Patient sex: M
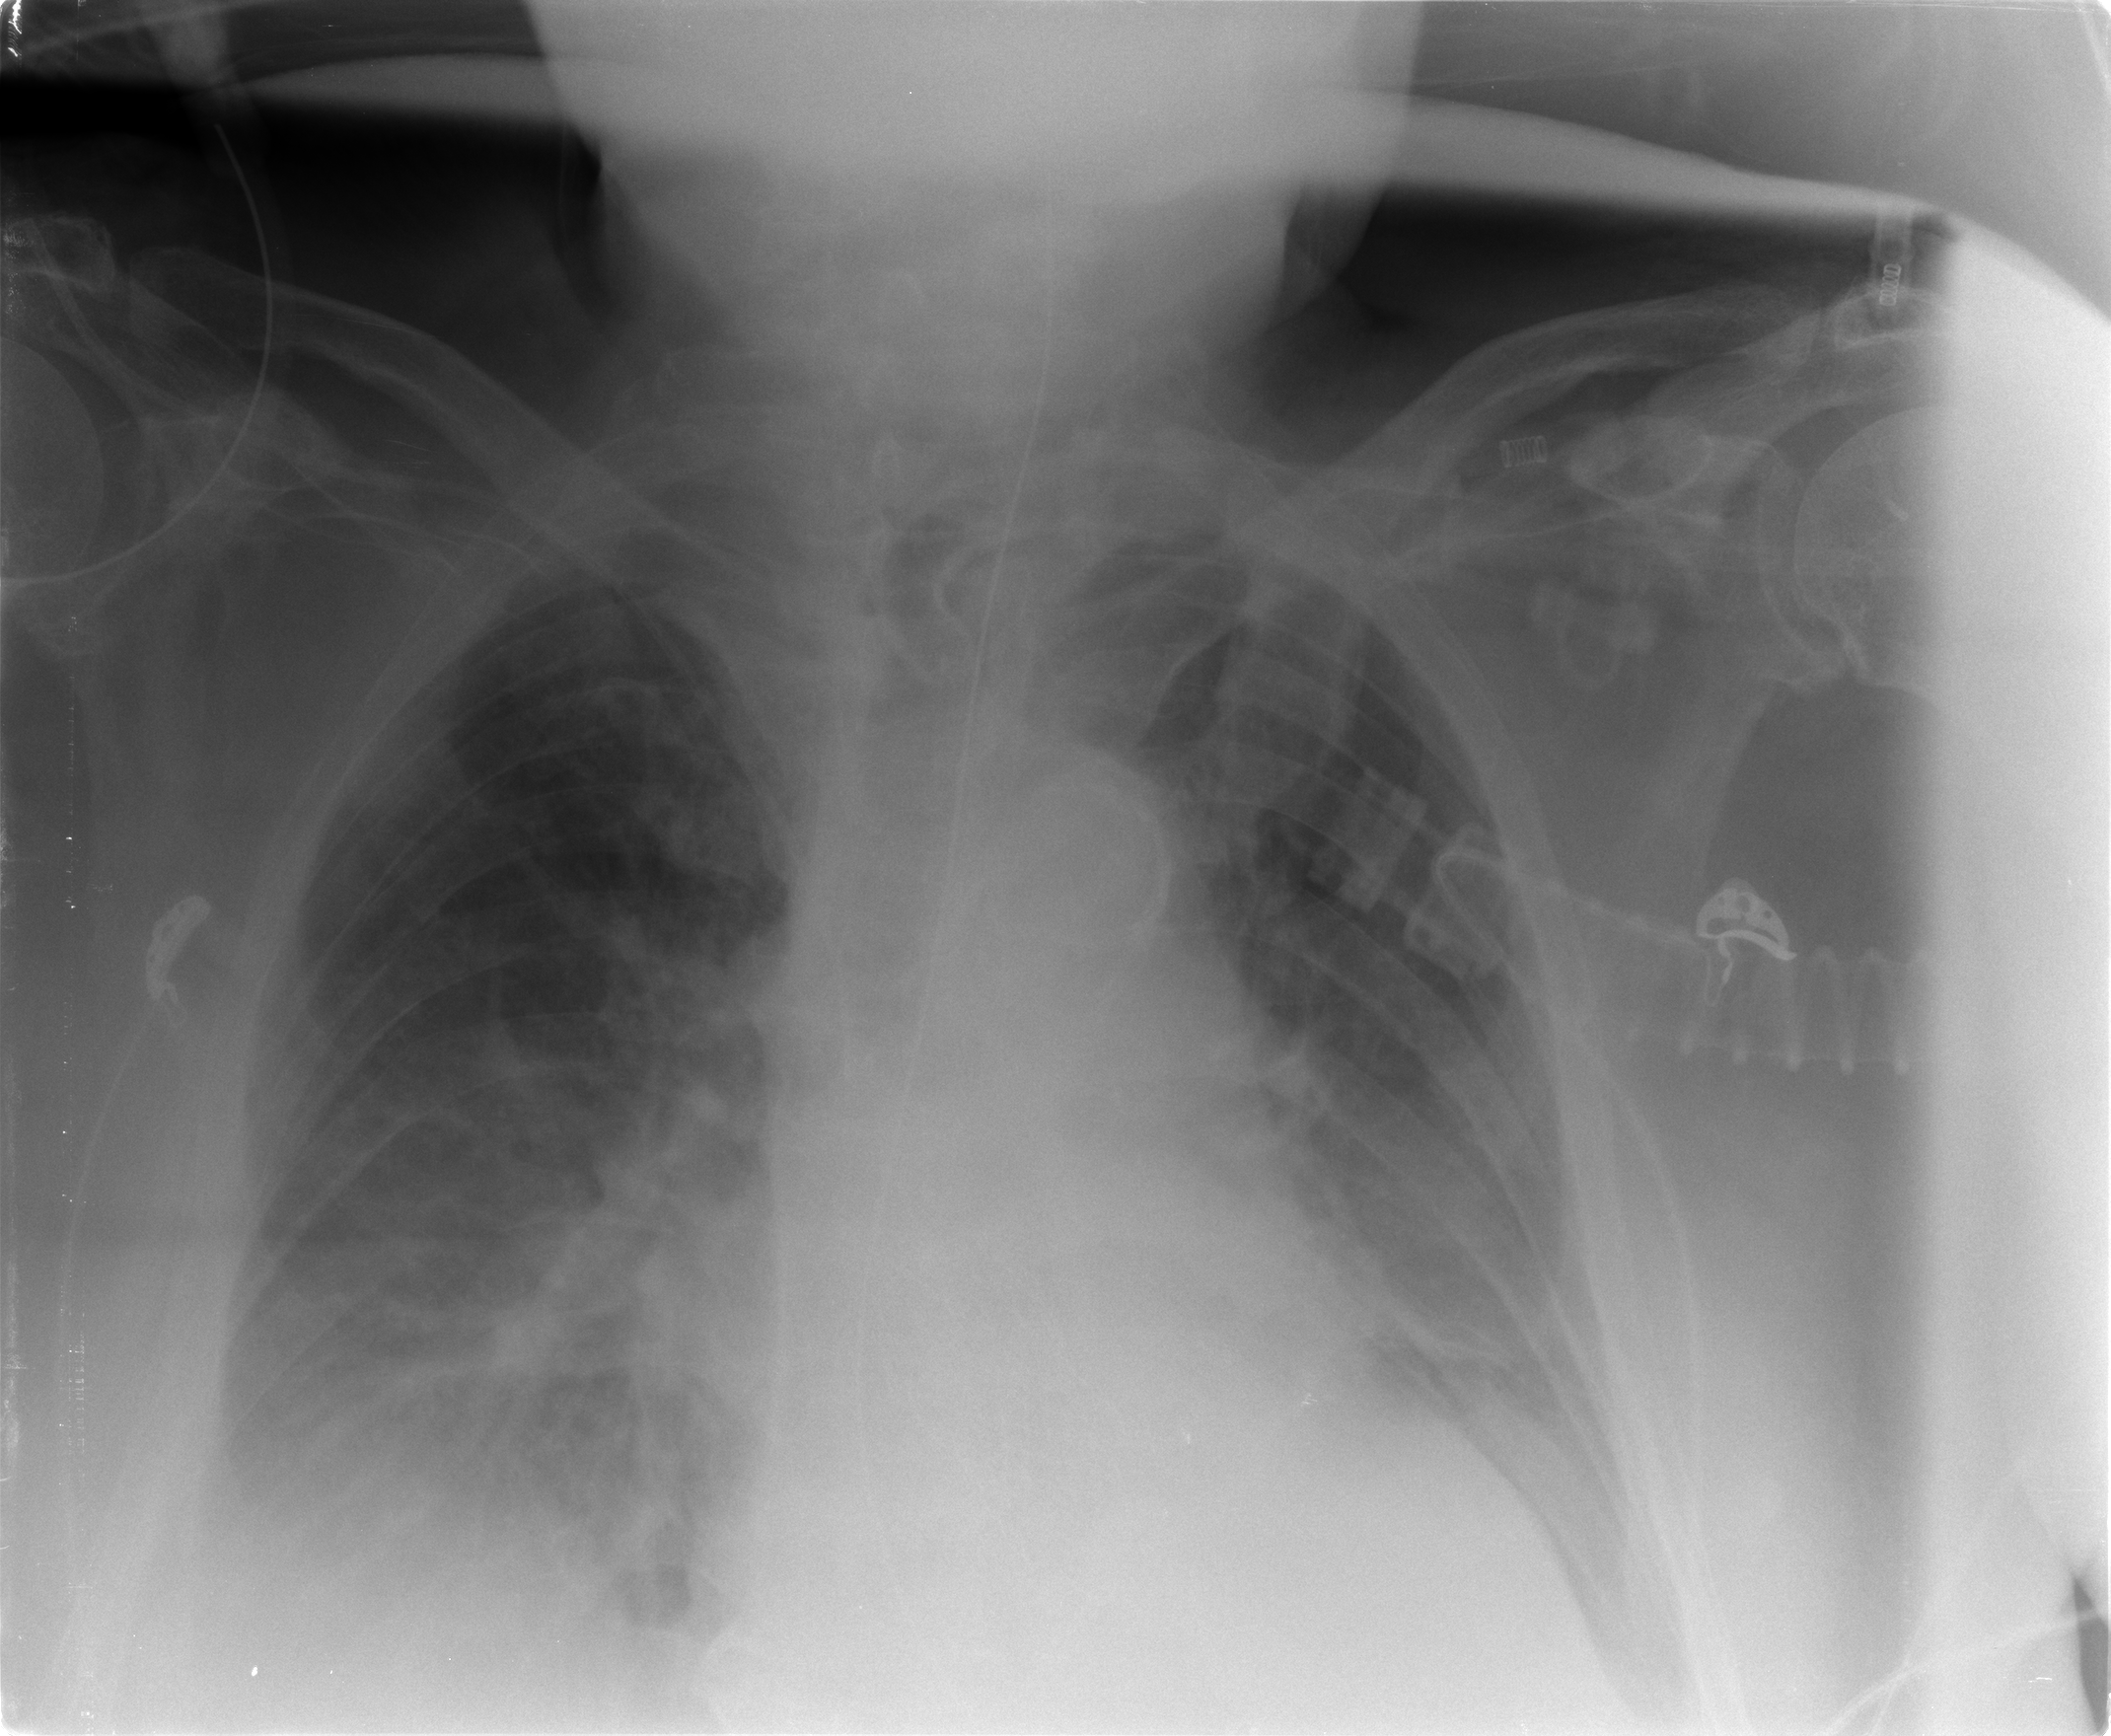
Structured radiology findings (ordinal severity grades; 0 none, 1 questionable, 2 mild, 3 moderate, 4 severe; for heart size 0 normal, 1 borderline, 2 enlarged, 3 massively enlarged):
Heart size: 3
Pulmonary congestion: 2
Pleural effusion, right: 2
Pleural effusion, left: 2
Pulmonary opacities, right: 1
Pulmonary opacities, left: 1
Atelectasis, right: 0
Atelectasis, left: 0